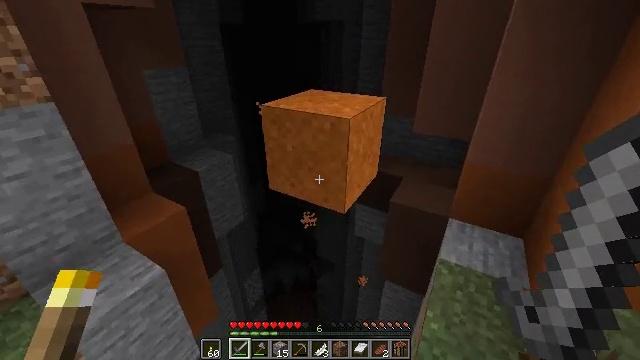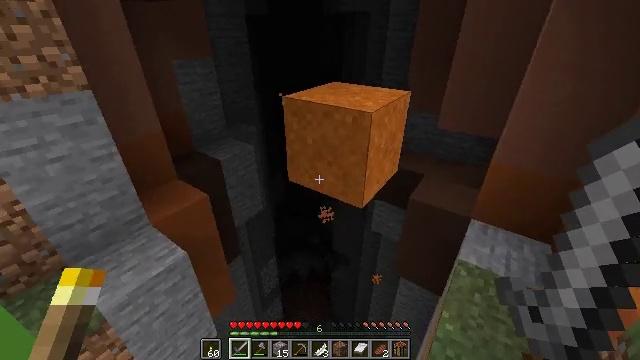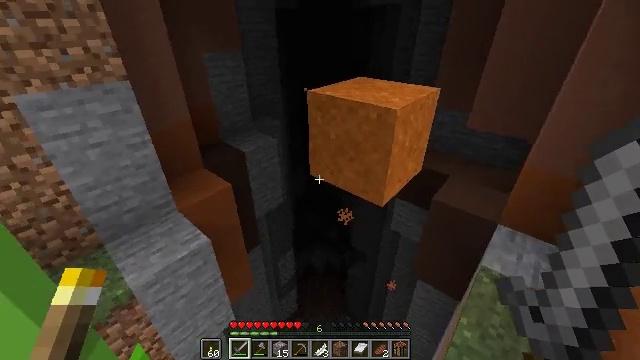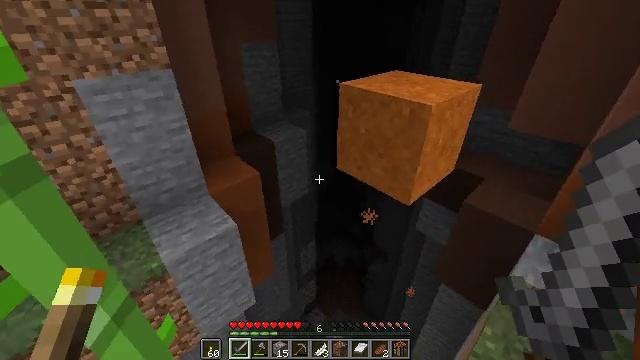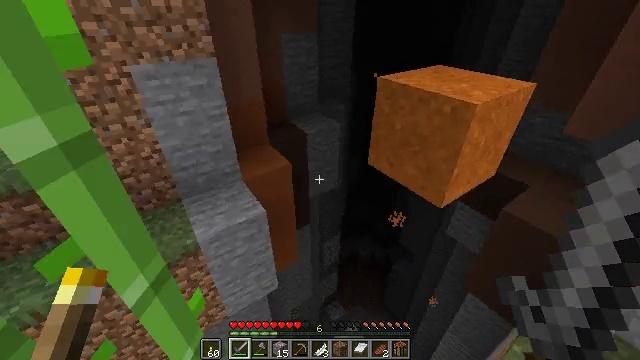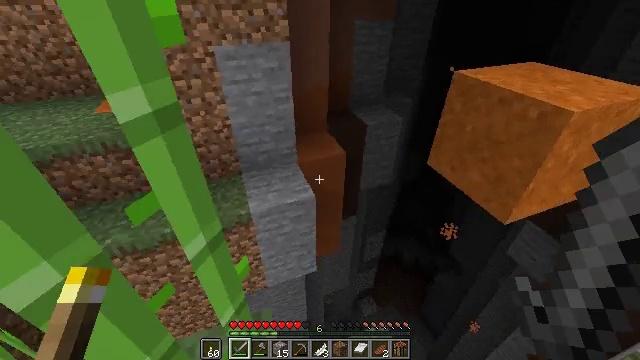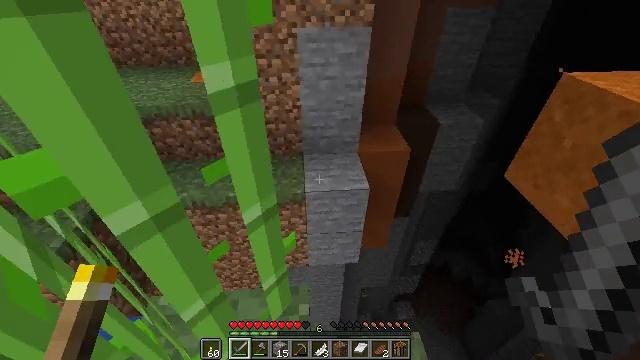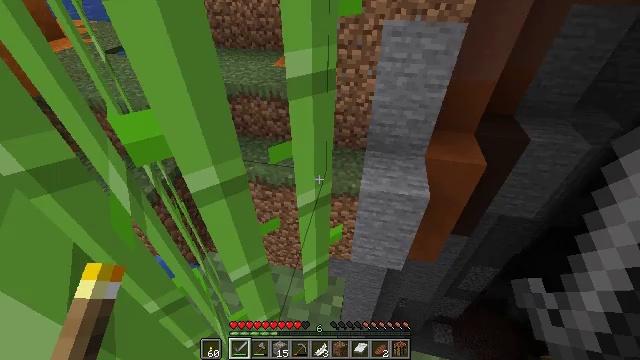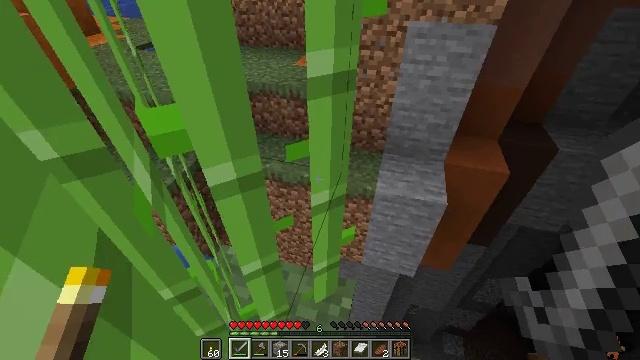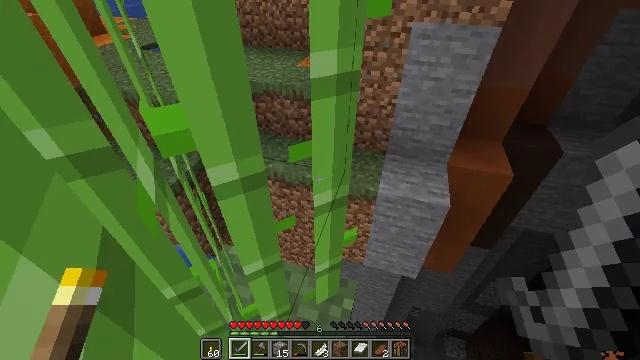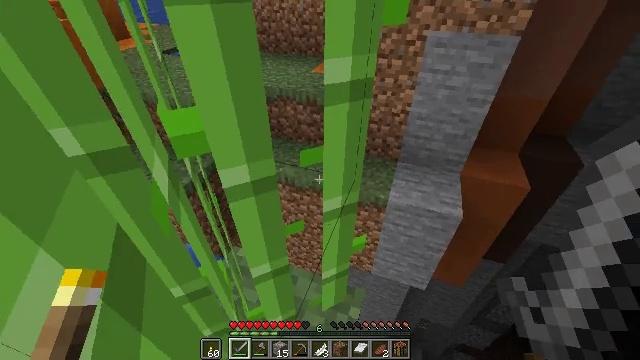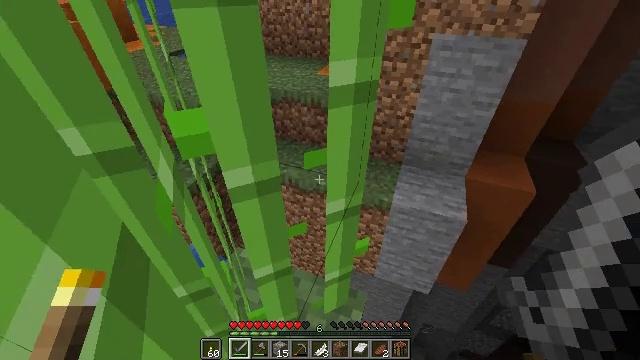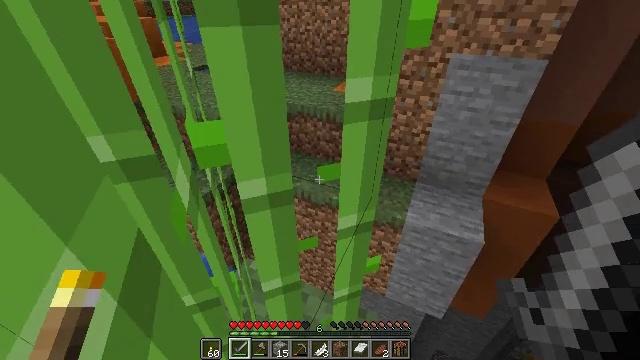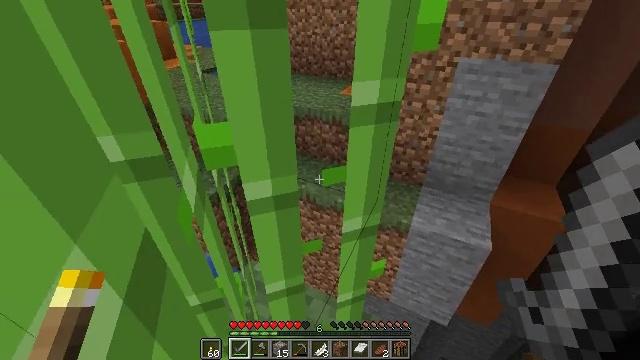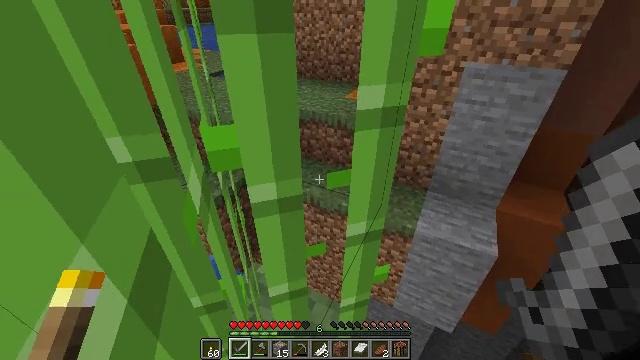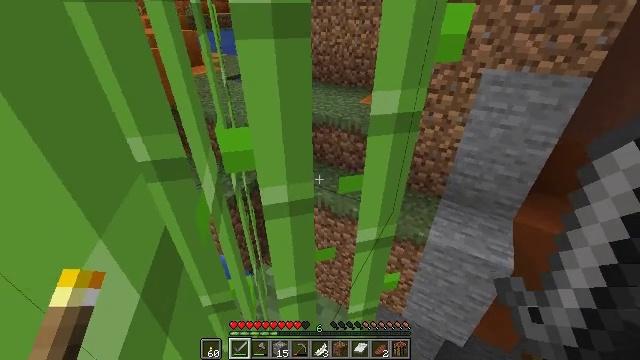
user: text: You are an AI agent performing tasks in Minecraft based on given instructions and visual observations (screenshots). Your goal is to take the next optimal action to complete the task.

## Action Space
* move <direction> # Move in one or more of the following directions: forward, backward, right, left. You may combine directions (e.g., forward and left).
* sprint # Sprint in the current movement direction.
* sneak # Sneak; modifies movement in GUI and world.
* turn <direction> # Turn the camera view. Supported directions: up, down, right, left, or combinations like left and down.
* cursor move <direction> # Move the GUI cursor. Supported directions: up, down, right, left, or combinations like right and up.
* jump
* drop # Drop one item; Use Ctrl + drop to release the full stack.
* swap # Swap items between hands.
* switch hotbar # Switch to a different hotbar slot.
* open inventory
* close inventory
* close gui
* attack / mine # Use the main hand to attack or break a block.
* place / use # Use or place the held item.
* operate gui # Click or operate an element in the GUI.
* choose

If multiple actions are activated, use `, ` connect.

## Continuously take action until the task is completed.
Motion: motion action
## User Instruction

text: Harvest sugar cane from the plant.
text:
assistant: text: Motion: turn left and down, attack / mine
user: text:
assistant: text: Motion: turn left and down, attack / mine
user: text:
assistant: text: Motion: turn left and down, attack / mine
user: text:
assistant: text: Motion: turn left and down, attack / mine
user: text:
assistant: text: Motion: turn left and down, attack / mine
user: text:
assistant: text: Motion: turn left and down, attack / mine
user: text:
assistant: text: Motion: turn left and down, attack / mine
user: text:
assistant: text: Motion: turn left, attack / mine
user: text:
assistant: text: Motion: attack / mine
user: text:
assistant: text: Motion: turn left and up, attack / mine
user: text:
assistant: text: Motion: turn left, attack / mine
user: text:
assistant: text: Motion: turn left and up, attack / mine
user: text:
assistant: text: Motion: turn left, attack / mine
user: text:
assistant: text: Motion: turn left, attack / mine
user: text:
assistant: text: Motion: turn left, attack / mine
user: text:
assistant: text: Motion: turn left, attack / mine
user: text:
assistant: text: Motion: turn left, attack / mine
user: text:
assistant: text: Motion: turn left, attack / mine
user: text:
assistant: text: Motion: attack / mine
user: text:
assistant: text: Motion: attack / mine
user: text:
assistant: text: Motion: attack / mine
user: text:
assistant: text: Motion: attack / mine
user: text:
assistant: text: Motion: no_op
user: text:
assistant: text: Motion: no_op
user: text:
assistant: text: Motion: no_op
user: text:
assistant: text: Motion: no_op
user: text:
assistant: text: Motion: no_op
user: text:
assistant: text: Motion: no_op
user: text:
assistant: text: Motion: attack / mine
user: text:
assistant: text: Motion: attack / mine